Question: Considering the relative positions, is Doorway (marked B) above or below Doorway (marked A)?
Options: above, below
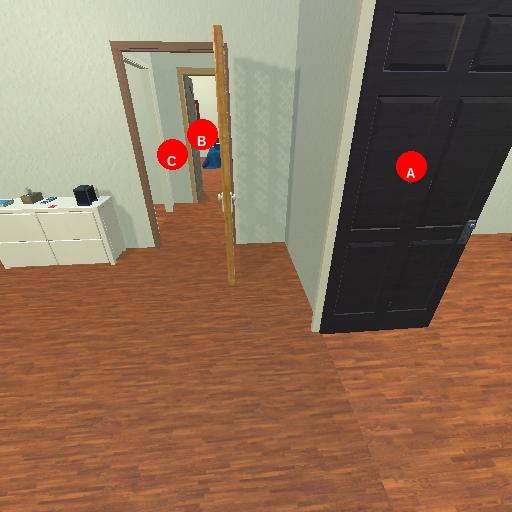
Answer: above